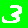
Digit: 3